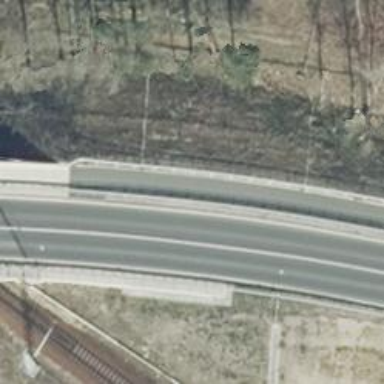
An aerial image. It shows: Secondary road with asphalt surface and embankment.